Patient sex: F
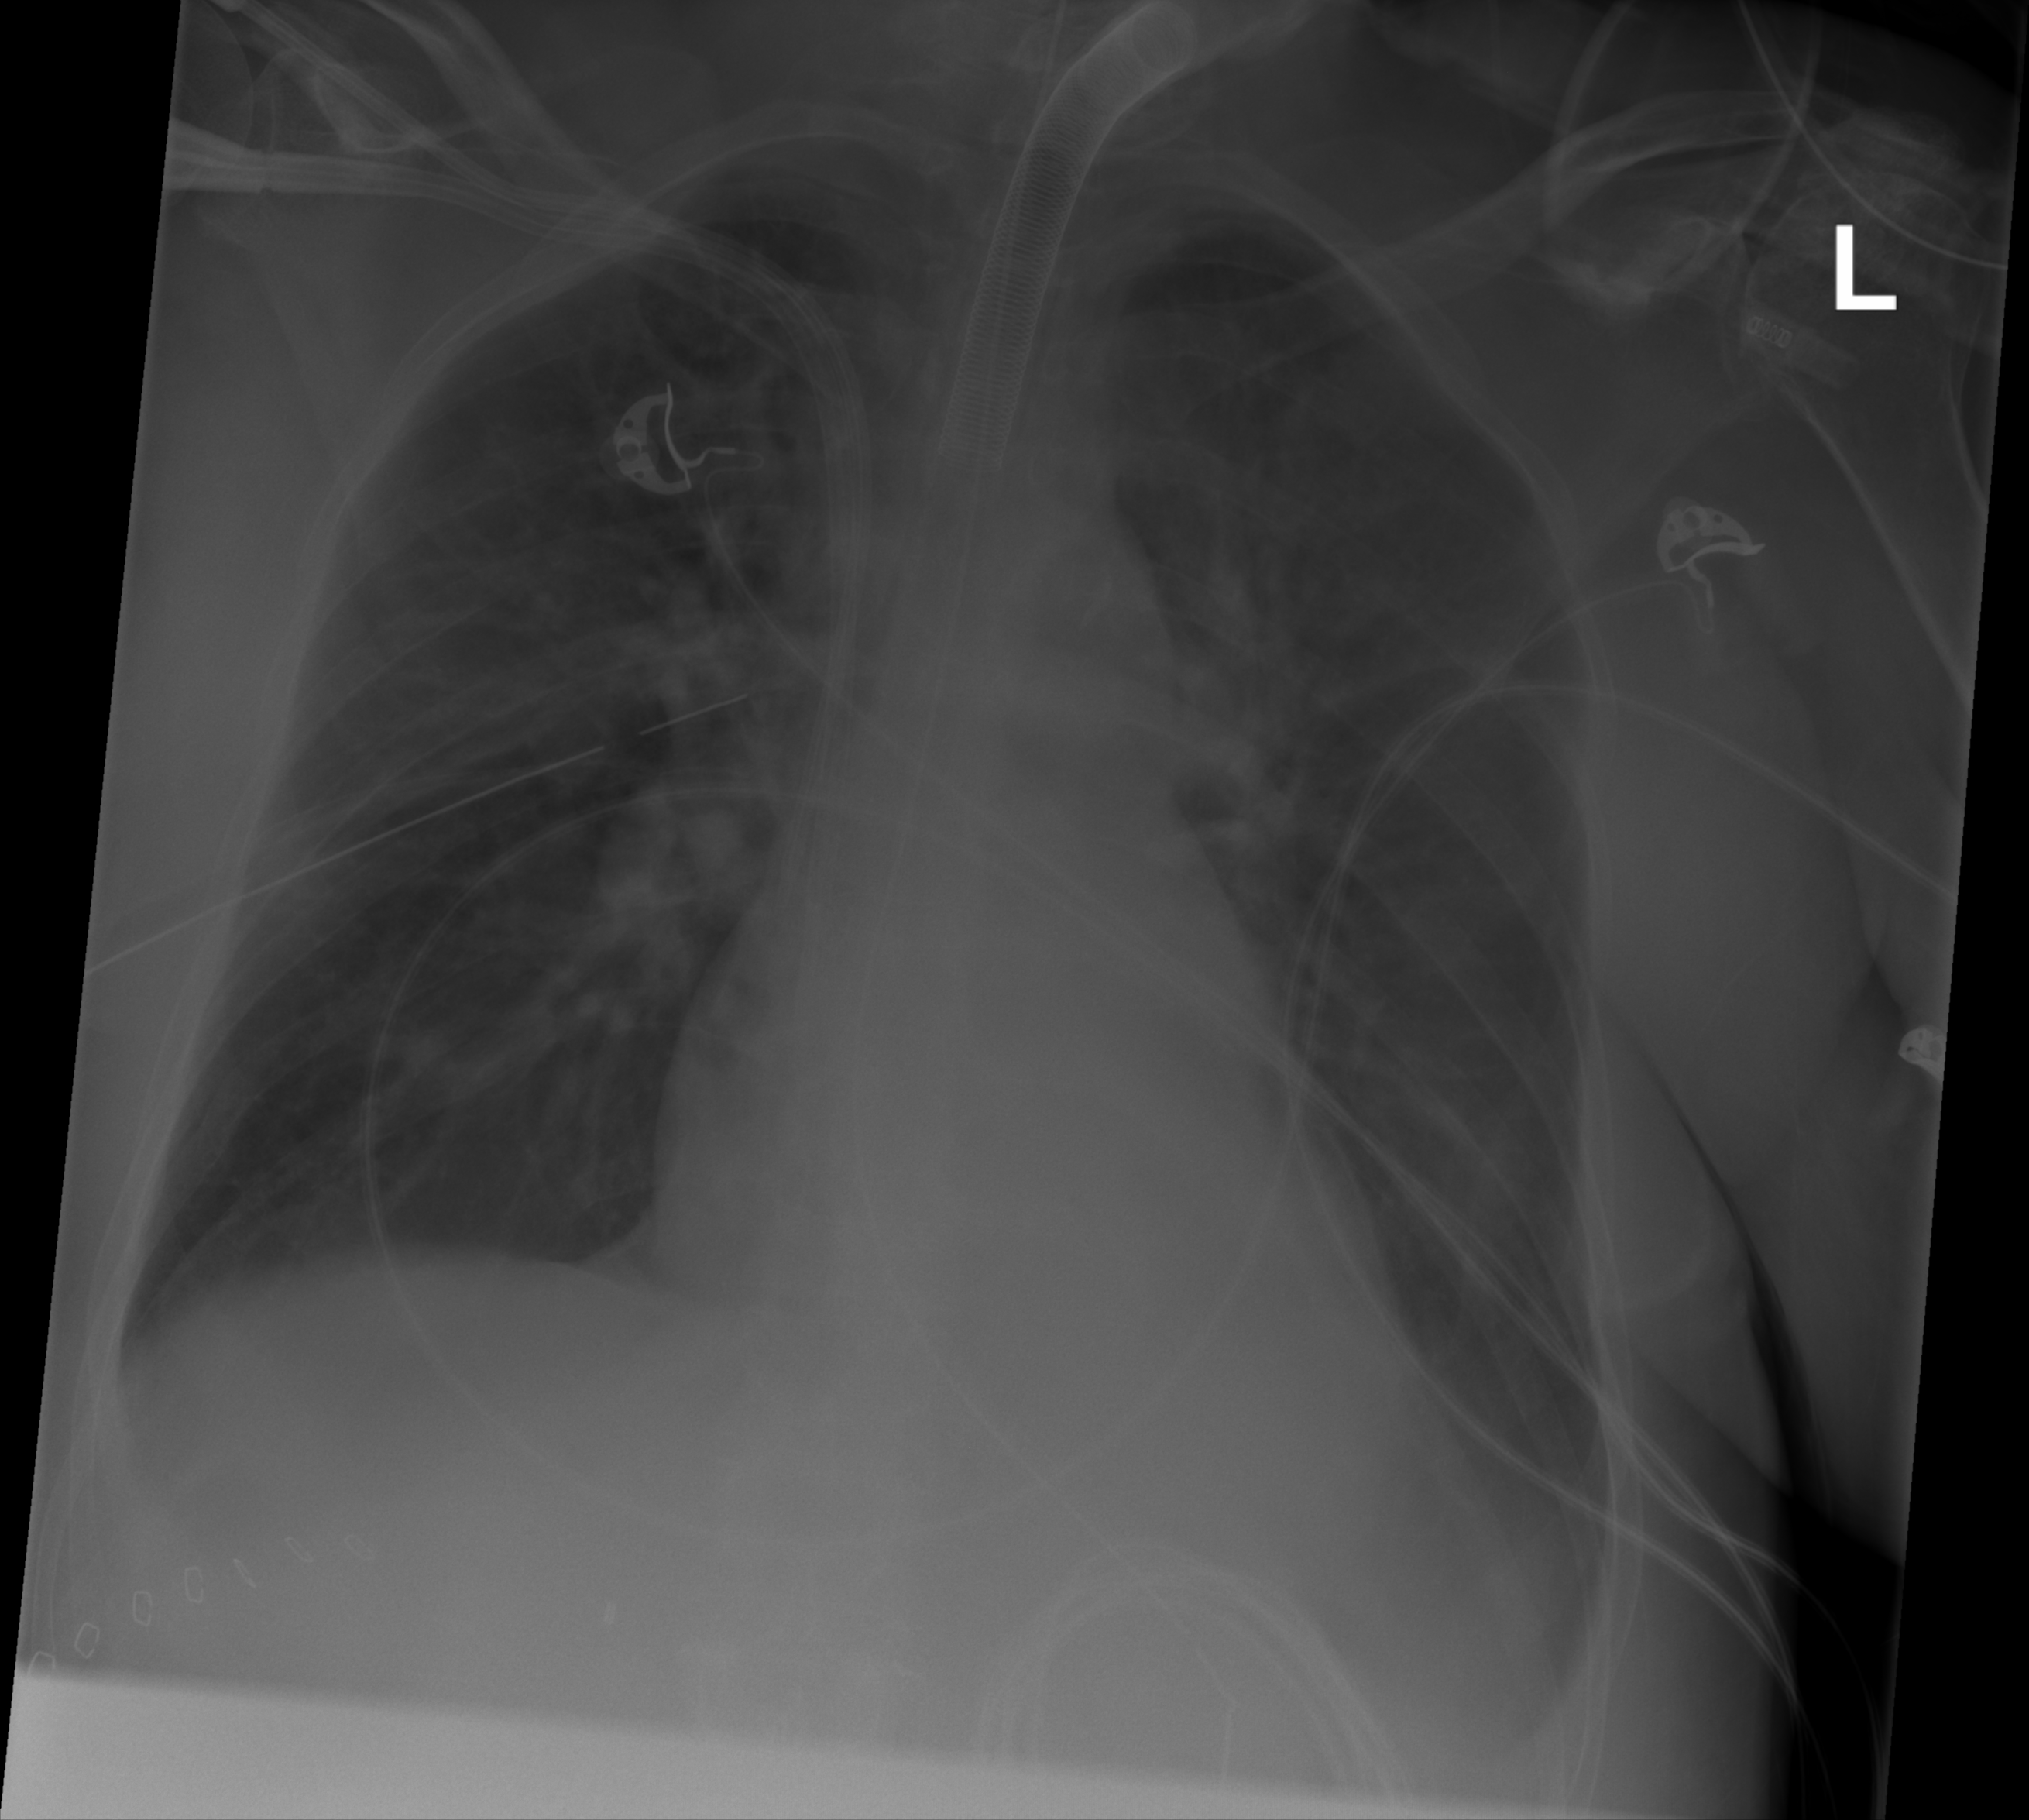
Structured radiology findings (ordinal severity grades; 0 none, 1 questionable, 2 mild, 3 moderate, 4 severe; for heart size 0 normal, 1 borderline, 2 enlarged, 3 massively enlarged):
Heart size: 0
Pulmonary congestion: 0
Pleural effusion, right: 0
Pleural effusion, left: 0
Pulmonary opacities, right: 2
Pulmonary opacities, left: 0
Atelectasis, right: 0
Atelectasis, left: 2